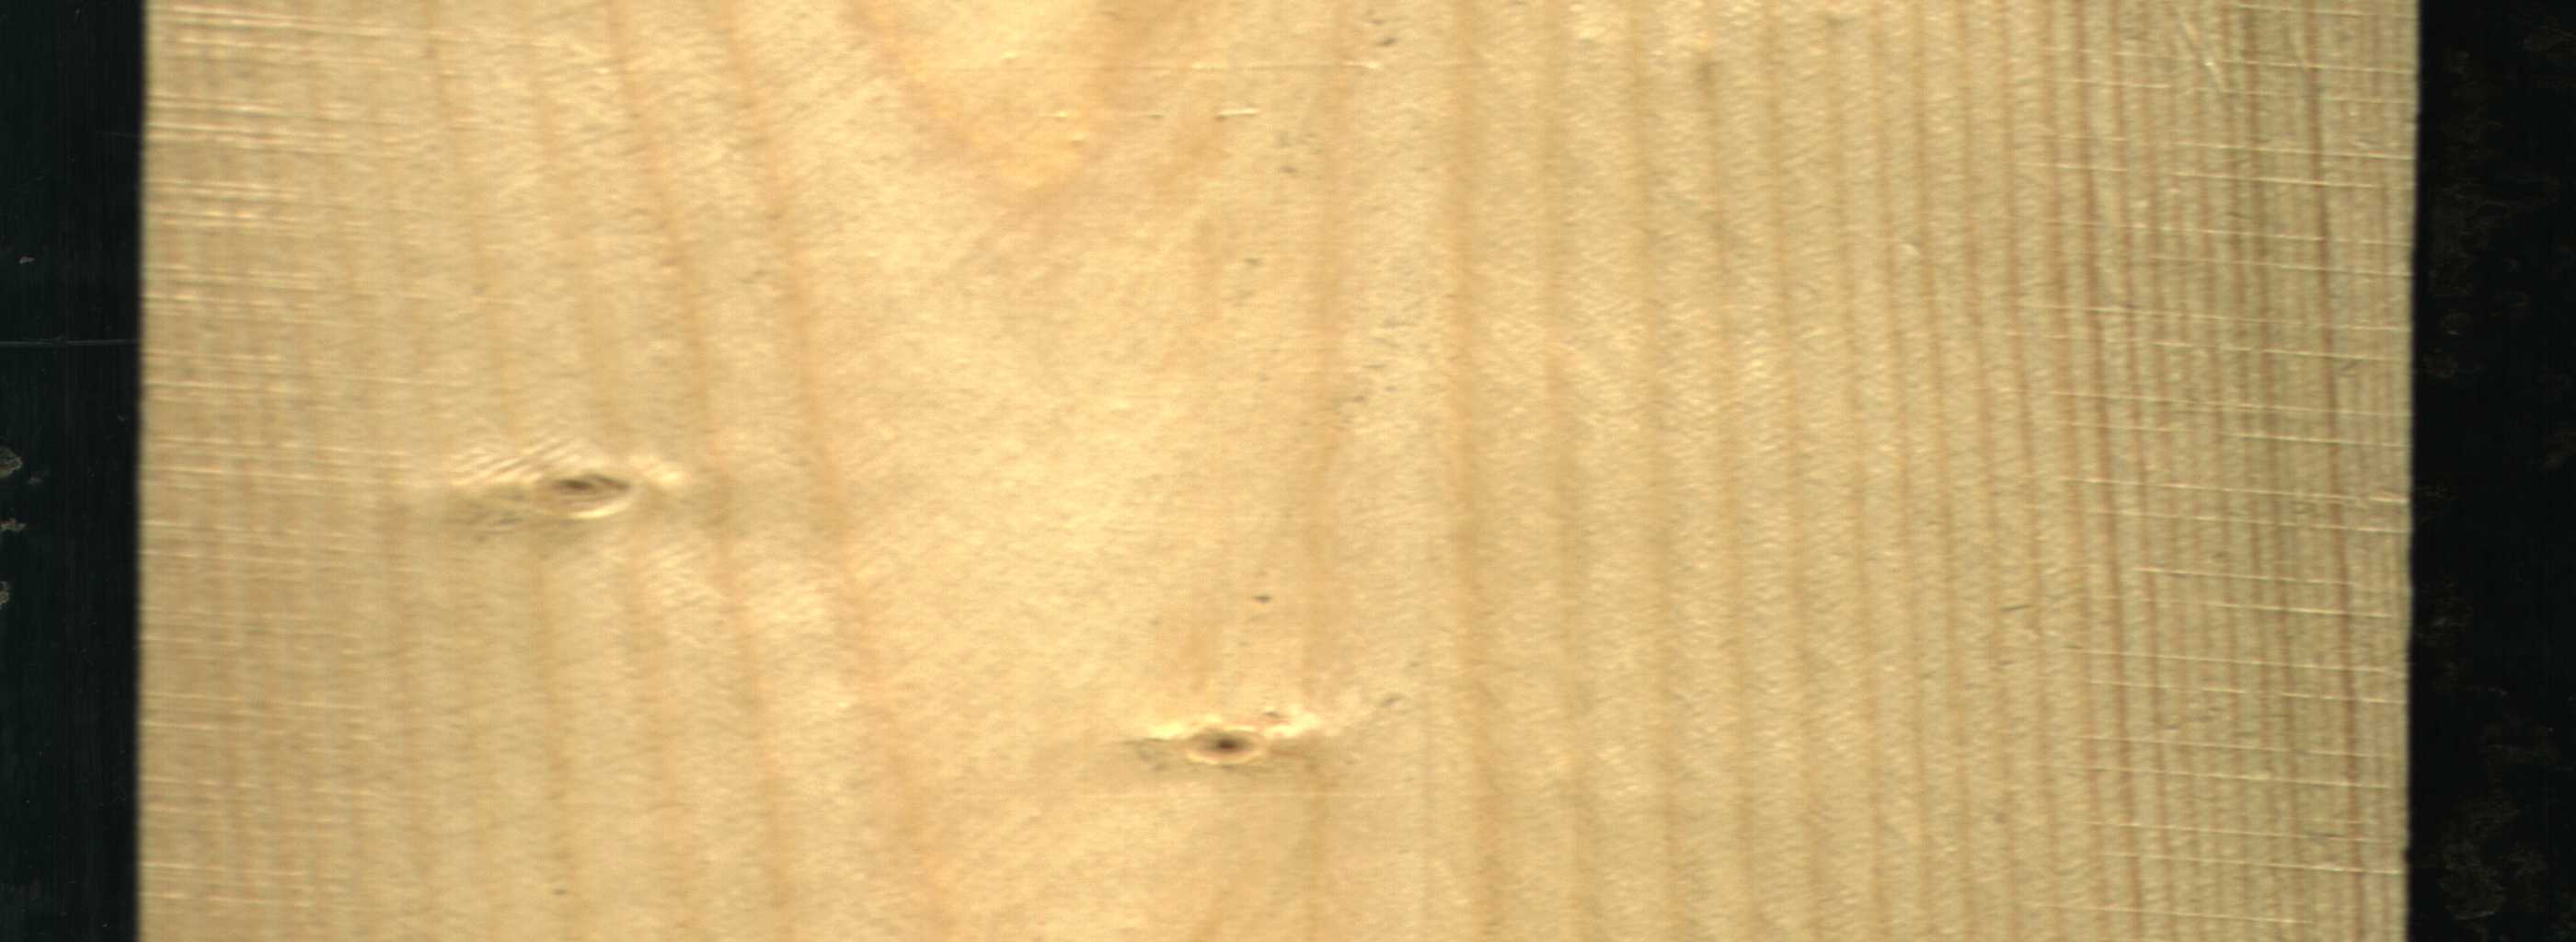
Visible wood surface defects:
Live_Knot
Live_Knot